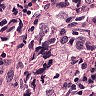
Metastatic tissue present: yes